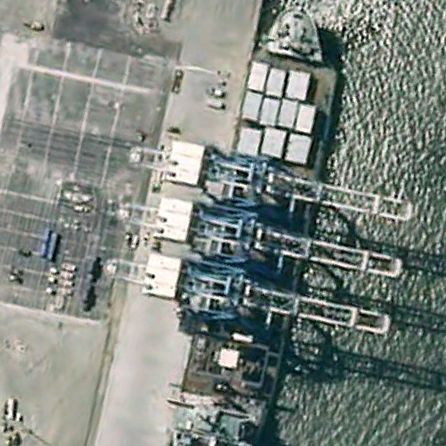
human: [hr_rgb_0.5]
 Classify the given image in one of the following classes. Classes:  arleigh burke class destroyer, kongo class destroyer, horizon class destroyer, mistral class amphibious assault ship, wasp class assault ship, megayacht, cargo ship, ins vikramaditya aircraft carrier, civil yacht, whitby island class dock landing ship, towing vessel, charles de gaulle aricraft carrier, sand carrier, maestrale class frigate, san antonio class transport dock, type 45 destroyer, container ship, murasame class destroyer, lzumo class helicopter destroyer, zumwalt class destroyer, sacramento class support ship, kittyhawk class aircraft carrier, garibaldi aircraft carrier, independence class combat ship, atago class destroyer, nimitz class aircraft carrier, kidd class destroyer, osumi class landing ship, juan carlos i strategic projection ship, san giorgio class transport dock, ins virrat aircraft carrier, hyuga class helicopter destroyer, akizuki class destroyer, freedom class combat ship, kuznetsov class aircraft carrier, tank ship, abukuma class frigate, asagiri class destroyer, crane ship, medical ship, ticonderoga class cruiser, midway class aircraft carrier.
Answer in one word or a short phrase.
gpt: Container ship